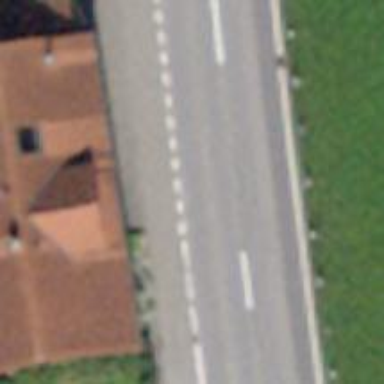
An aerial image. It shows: Secondary road with asphalt surface.